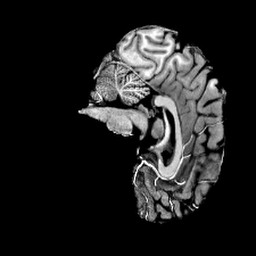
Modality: T1w
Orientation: sagittal
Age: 23
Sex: female
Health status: healthy
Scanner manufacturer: siemens
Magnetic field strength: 6.98 T
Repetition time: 6 s
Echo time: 0.00302 s